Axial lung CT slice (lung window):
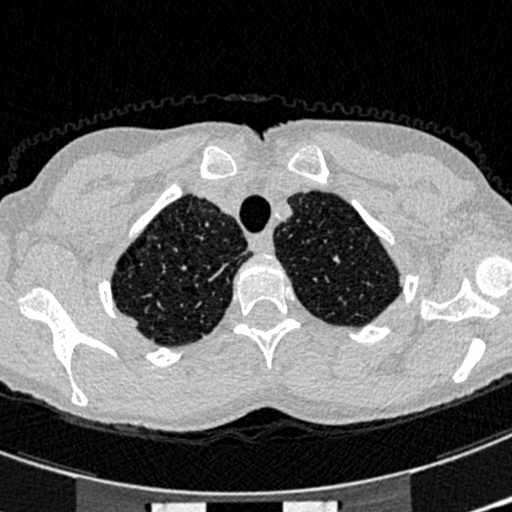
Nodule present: no